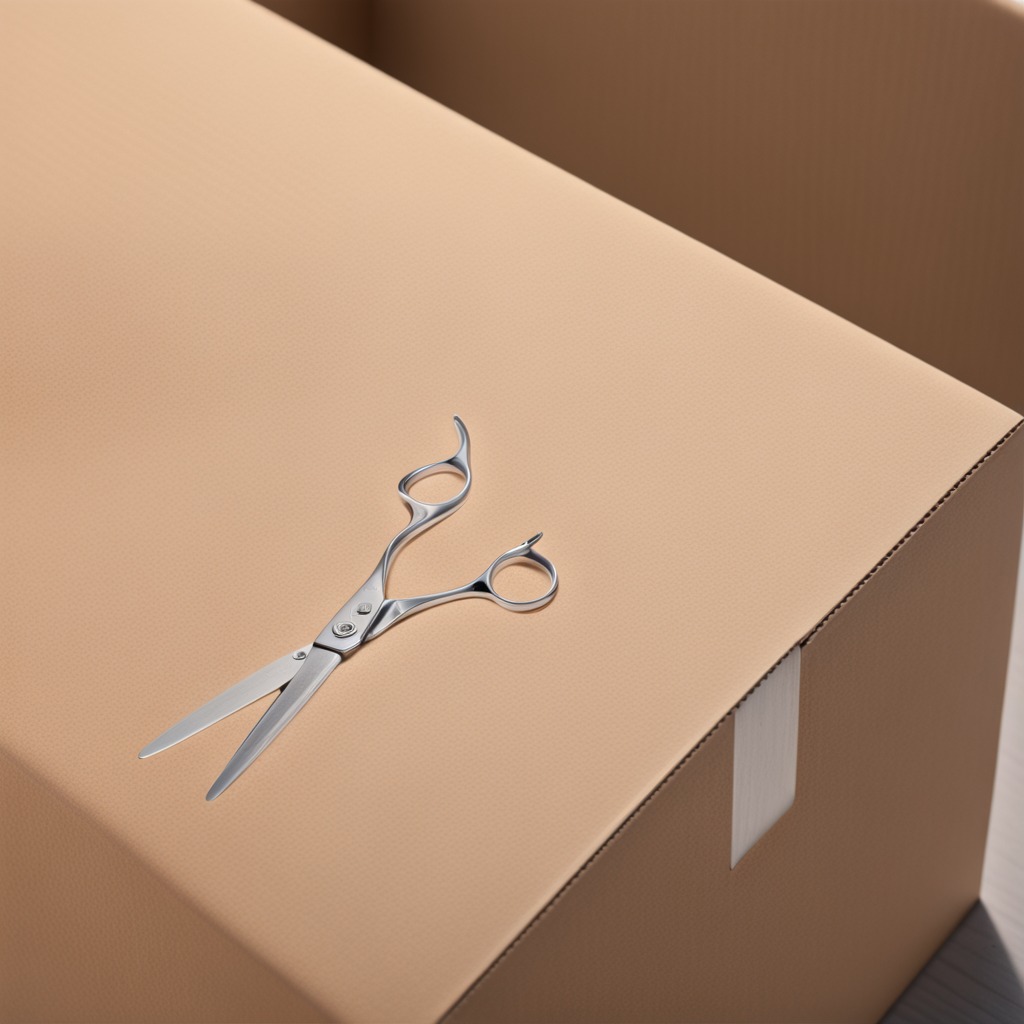
A scissor lying on a cardboard box surface in an outdoor workshop during daytime bright natural light soft shadows slightly creased but